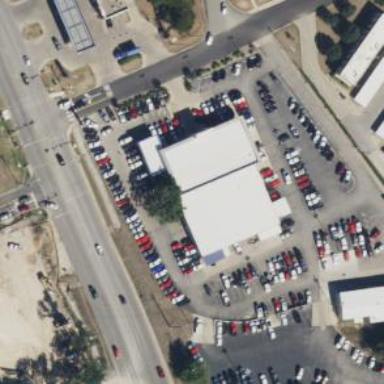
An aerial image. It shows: Building housing car shop.